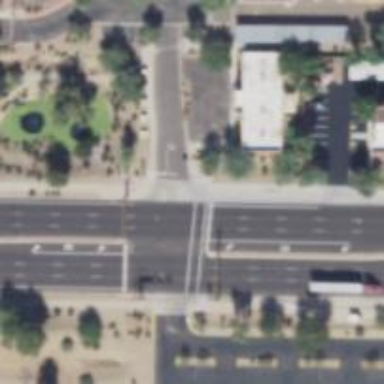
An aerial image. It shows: Solid stop line on the road marking.